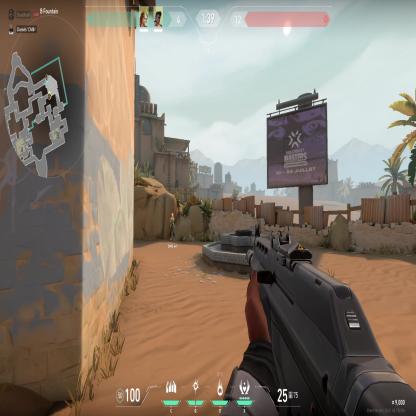
Label: teammate